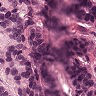
Metastatic tissue present: yes